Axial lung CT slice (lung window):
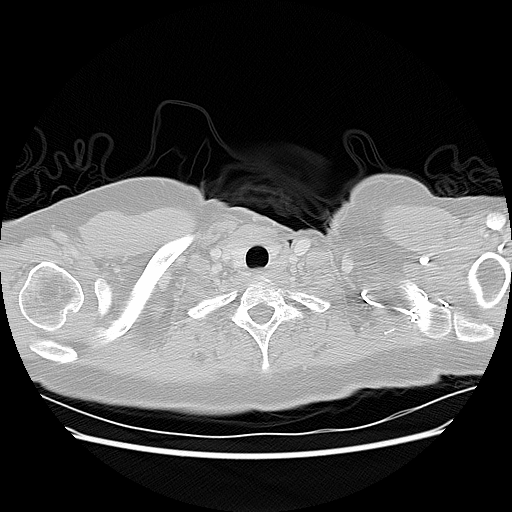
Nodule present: no